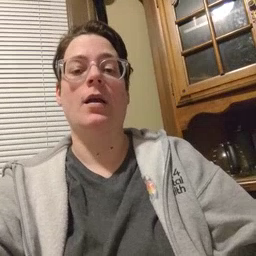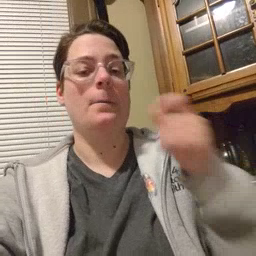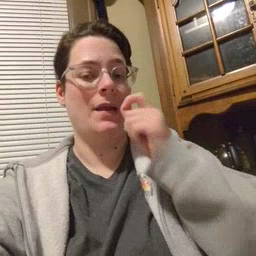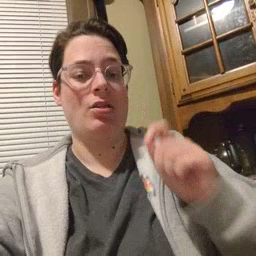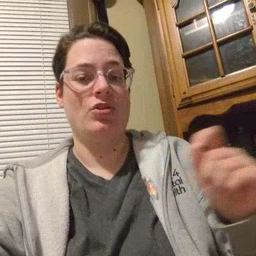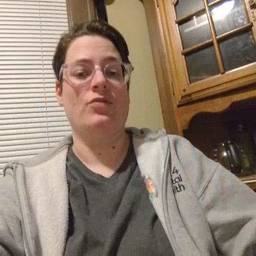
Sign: pencil